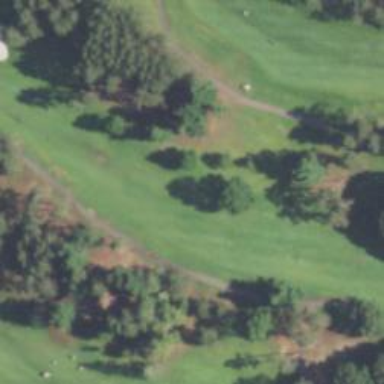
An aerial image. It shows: Golf hole.